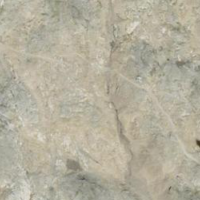
EUNIS habitat code: 48
Species observed at this site:
Silene acaulis
Micranthes stellaris